Field crop: maize
Growth stage: 2
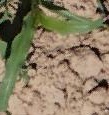
Species: maize